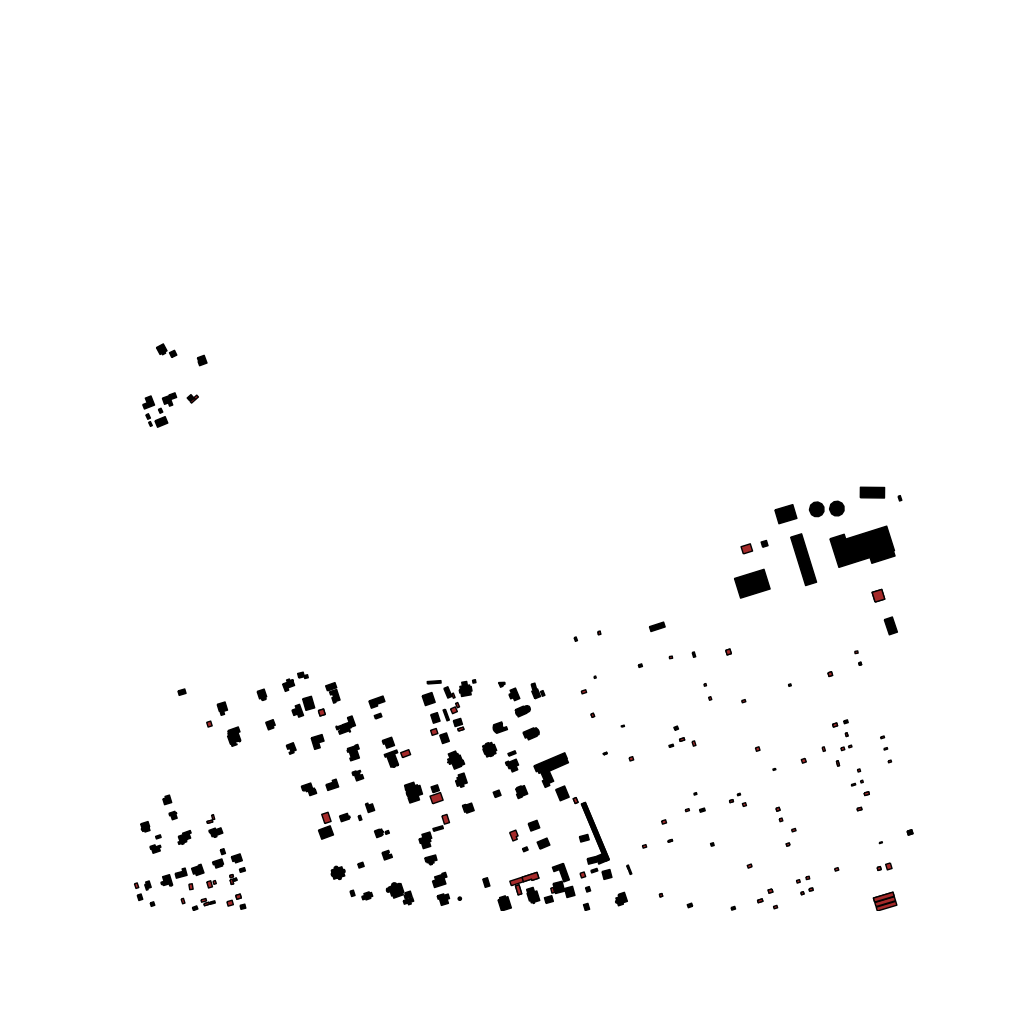
Tags: overhead vector_map, business, industrial, recreation, residential, special, individual_rise, low_rise, density_1, Building, Facility, 1.0 km²